Question: I'm very new to JS and JQuery, and I'm trying to finish up a request that involves buttons that slide up.
Steps:
1. User clicks on 'Expand' button.
2. Activates JS, 4 social media buttons slide upwards. User than can click one of the buttons to open a pop up to share the page (this is already set up).
3. User can close this menu by clicking the 'Expand' button again. .share-button-group {
position: fixed;
bottom: 60px;
right: 30px;
z-index: 999;
a + a {
margin-top: @padding-small-horizontal;
}
}
.share-button-expand {
.share-button-variant(@gray-light, '
1e0');
}
.share-button-facebook {
.share-button-variant(#3b5998, '
09a');
}
And here it is in our Jade-esque markup (extremely similar, just small tweaks)
'''
if share
.share-button-group
a.share-button-facebook(data-share="facebook")
span.sr-only Share on Facebook
a.share-button-expand(data-share="expand")
span.sr-only Share
'''
This is how the buttons are set up in LESS. How can I target the 'Expand' button so that when clicked, the four buttons behind it will appear? I know to wait until the document is ready and that it's a click(function()) but that's as far as I've been able to find. I'm working in a Jade like language, with Bootstrap as well.
Thanks!
EDIT: Figured I'd include an image to show the thought process.

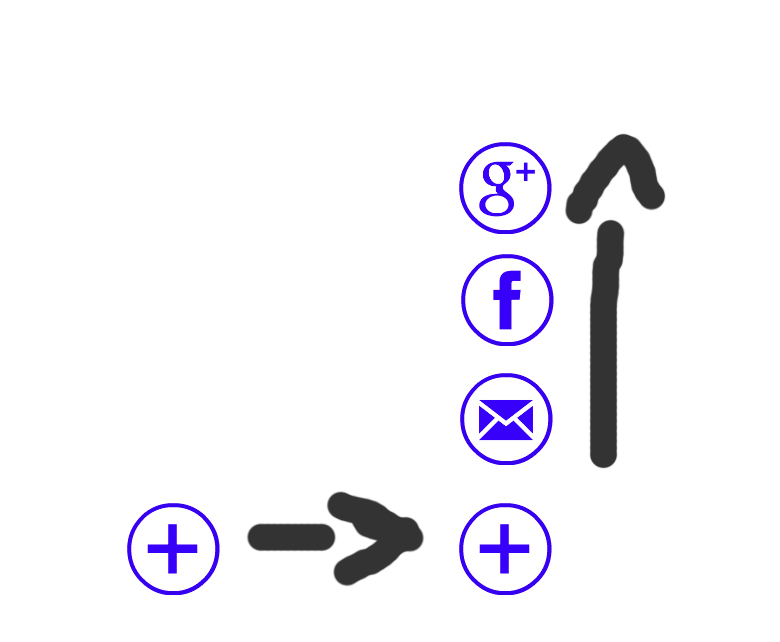
Answer: Using jQuery you can use the .on() event listener to detect the click of the 'expand' button and then use .slideToggle() to handle the share button reveal/hiding.
'''
$('.expandBtn').on( "click", function() {
$('.shareItems').slideToggle( "slow", function() {
// Animation complete.
});
});
'''
'''
<script src="https://ajax.googleapis.com/ajax/libs/jquery/2.1.1/jquery.min.js"></script>
<div class="shareItems" style="display:none;">
<a href="">Facebook</a>
<a href="">Twitter</a>
</div>
<div class="expandBtn">
<a href="javascript:;">Expand</a>
</div>
'''
<URL>